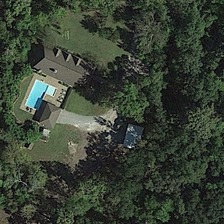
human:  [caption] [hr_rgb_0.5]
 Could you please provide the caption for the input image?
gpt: many green trees are around a building .

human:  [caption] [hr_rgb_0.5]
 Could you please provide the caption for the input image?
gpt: many green trees are around a building .

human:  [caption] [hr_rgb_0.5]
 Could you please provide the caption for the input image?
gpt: many green trees are around a building .

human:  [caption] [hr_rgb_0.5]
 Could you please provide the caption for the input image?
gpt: many green trees are around a building .

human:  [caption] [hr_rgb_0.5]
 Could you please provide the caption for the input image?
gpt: many green trees are around a building .